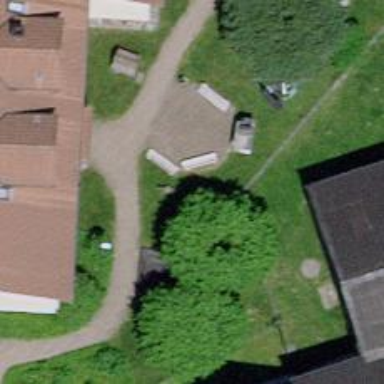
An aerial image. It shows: Playground with springy equipment.